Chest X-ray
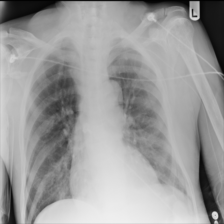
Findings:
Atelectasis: negative
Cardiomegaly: negative
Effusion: negative
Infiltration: negative
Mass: negative
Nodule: negative
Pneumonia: negative
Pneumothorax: negative
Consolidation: negative
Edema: negative
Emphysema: negative
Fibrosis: negative
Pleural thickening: negative
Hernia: negative